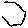
Label: hexagon